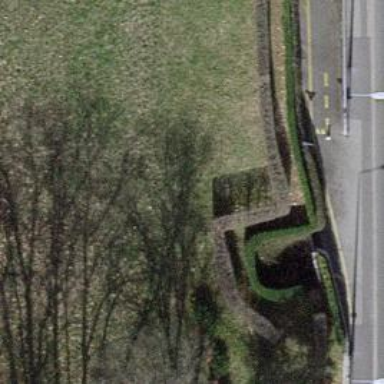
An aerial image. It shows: Hedge acting as barrier.